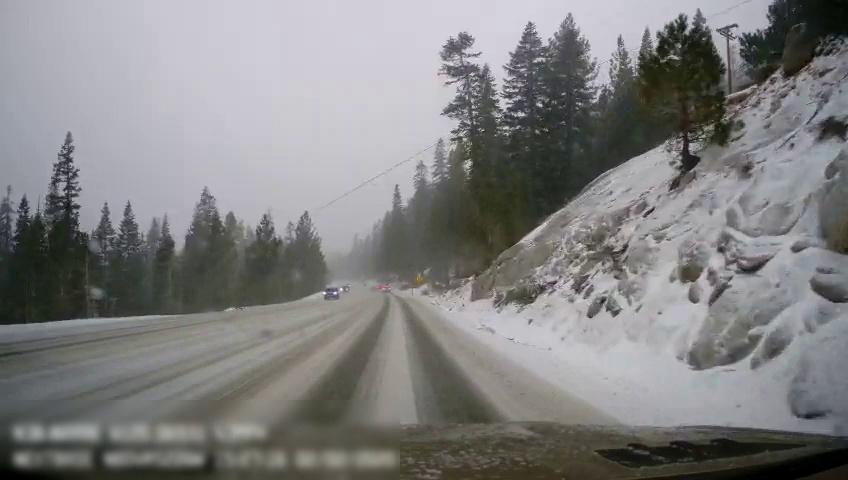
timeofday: Day
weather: Snowy
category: Drivable Space
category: Vehicles | SUV